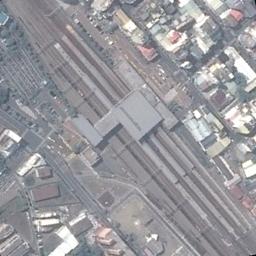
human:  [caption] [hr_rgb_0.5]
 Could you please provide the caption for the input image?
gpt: There is a fully equipped railway station in the city .

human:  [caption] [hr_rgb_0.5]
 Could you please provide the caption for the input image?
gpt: The railway station has lots of railways and some buildings and the railway station is surrounded by lots of other buildings .

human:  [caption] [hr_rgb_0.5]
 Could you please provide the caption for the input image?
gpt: The railway station is next to some buildings .

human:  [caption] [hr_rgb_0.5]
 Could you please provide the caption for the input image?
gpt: There are many buildings of different shapes beside the railway station .

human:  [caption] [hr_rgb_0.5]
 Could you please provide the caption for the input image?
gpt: There are some buildings around the gray railway station .